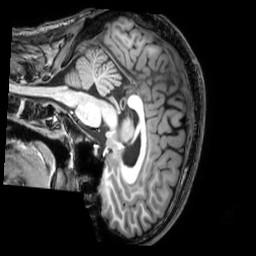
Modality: T1w
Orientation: sagittal
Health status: healthy
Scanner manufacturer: philips
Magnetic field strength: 3 T
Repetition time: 0.0077 s
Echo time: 0.0035 s